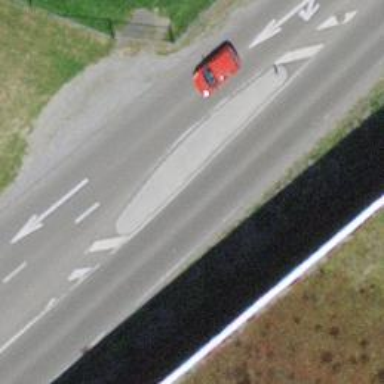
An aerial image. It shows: Traffic calming island.